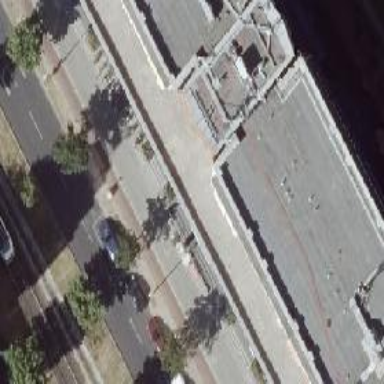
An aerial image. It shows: Bicycle parking located on the sidewalk.